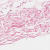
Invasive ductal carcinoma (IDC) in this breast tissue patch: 0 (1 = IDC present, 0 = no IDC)